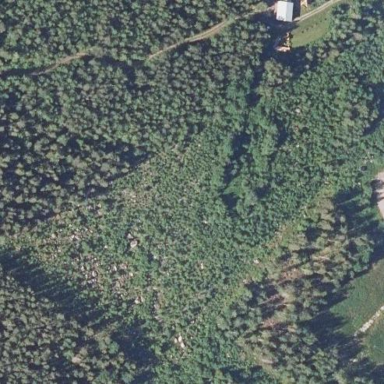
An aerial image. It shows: Clearcut logging area with scrub vegetation surrounding it.